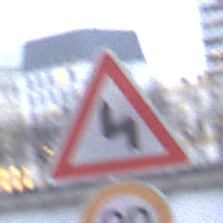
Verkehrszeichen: DoppelkurveZunaechstLinks
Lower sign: Geschwindigkeit90
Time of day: MorningAfternoon
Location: Outdoor (Urban)
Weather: Overcast
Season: NotSpecified
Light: Natural